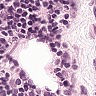
Metastatic tissue present: no